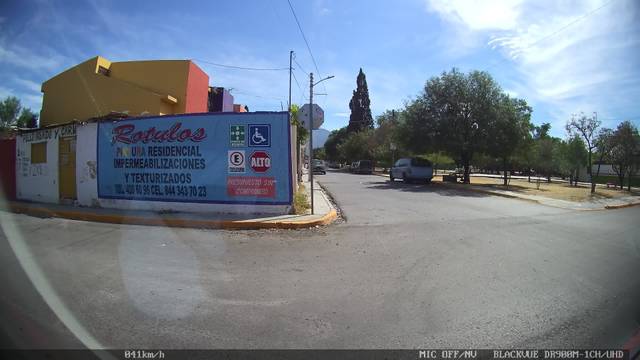
Region: Mexico
Coordinates: 25.395, -101.014